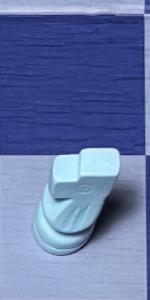
Label: Knight_White